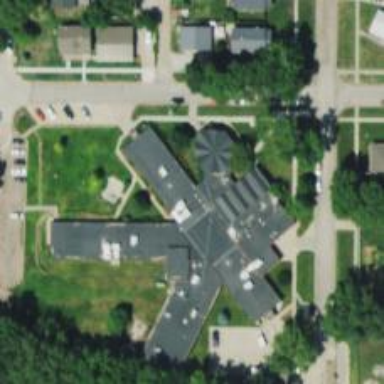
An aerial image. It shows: Nursing home.